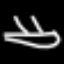
Label: airplane